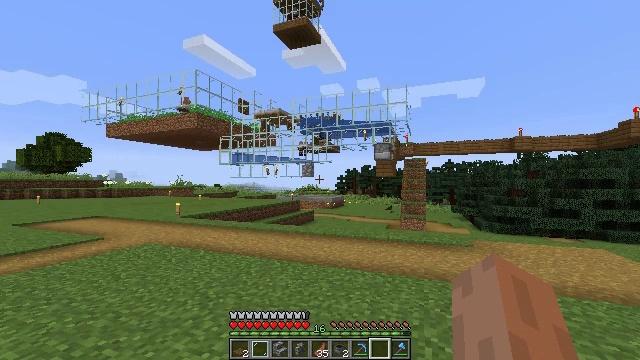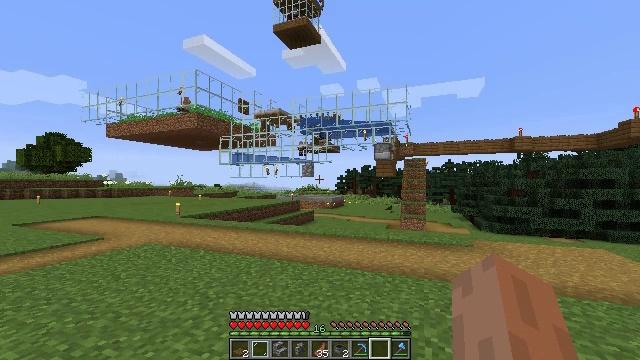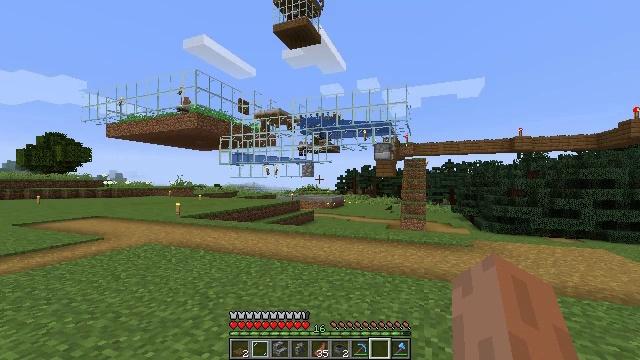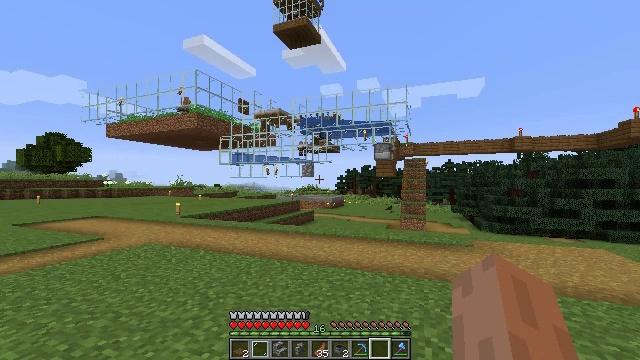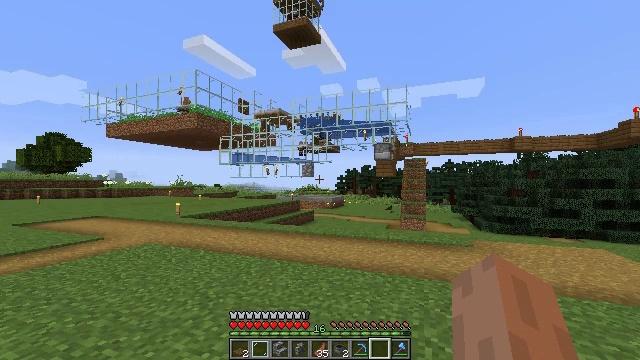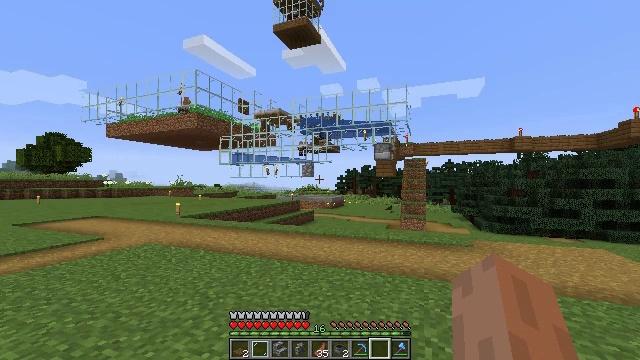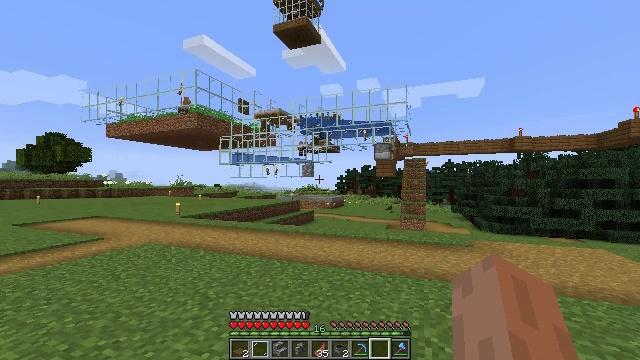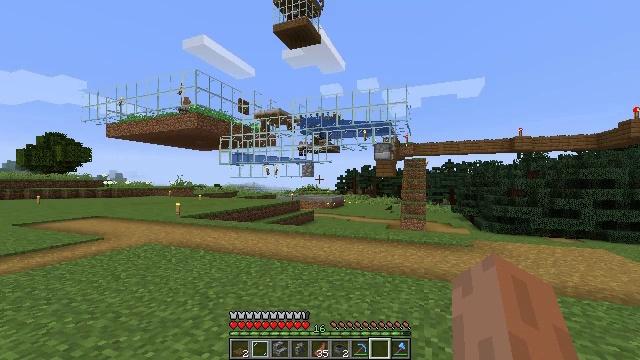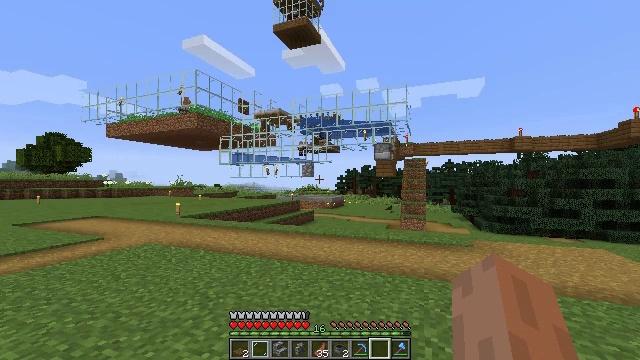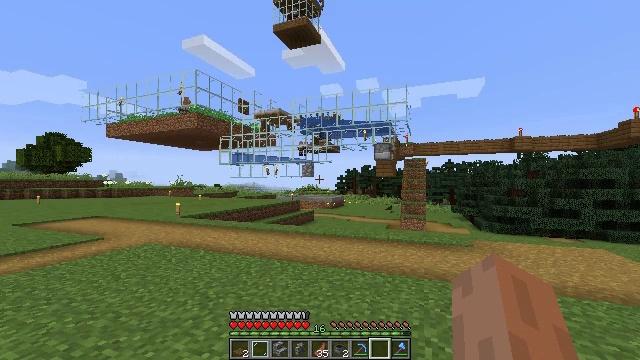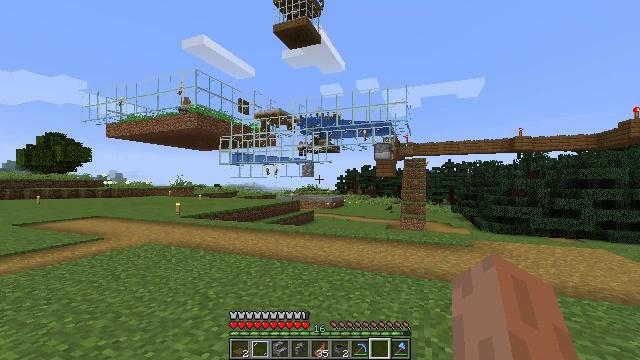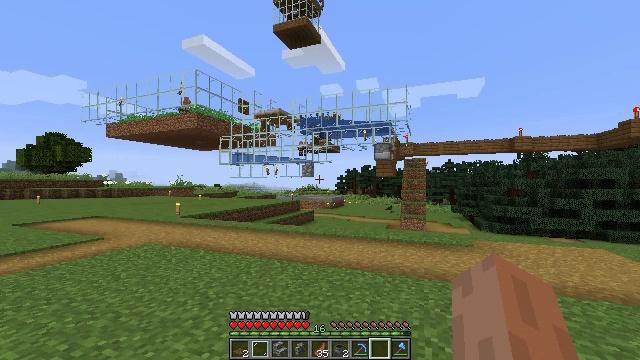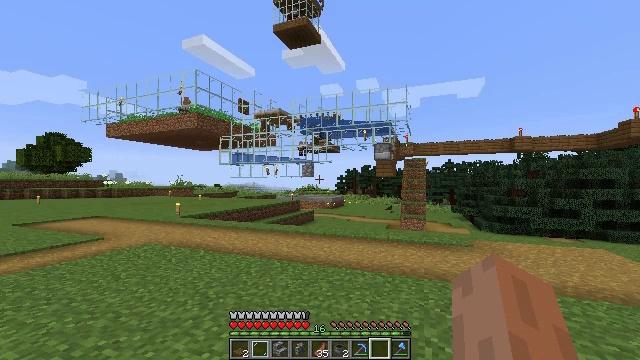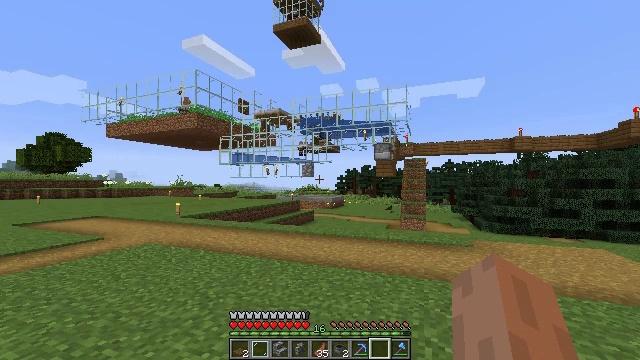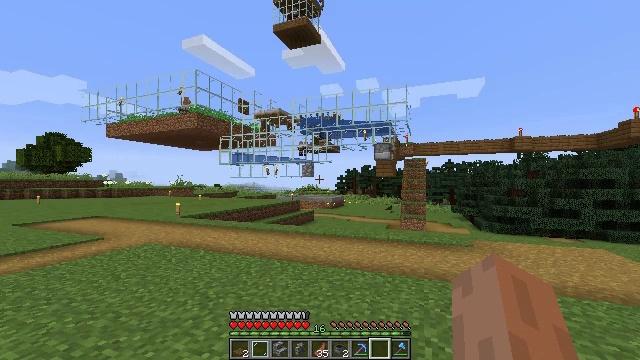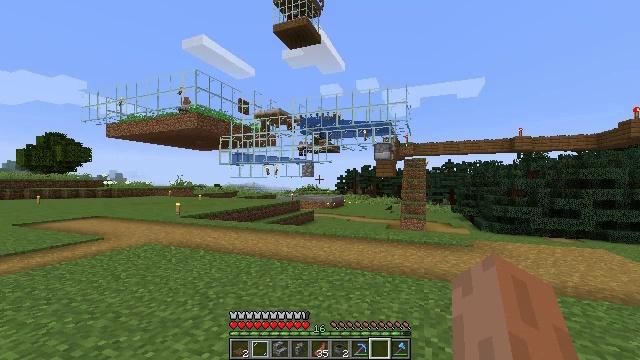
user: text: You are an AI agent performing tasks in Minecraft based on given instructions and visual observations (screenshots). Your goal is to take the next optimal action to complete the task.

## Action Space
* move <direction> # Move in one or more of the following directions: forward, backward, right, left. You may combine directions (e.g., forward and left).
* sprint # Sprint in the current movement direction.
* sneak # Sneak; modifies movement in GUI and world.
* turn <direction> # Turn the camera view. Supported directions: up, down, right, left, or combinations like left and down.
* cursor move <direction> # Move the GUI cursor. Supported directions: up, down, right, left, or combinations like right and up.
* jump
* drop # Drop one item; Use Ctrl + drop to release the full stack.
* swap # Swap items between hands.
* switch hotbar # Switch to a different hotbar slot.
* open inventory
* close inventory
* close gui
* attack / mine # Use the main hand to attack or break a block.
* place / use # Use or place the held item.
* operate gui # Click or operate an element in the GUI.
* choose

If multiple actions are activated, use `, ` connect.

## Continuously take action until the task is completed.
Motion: motion action
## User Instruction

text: Use the crafting table to make a minecart.
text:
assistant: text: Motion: no_op
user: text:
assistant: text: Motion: no_op
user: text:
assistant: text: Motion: no_op
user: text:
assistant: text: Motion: no_op
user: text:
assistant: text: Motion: no_op
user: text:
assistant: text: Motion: no_op
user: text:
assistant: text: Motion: no_op
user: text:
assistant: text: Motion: no_op
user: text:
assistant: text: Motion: no_op
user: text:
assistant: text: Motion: no_op
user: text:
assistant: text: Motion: no_op
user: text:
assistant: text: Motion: no_op
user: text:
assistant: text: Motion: no_op
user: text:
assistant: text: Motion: no_op
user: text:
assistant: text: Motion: no_op
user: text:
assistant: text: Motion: no_op
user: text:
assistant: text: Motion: no_op
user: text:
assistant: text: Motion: no_op
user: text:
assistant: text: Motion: no_op
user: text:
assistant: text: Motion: no_op
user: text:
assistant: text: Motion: no_op
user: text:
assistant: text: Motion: no_op
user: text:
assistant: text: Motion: no_op
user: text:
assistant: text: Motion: no_op
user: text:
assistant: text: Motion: no_op
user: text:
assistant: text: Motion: no_op
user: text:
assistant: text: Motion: no_op
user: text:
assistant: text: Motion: no_op
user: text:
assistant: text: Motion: no_op
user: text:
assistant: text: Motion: no_op